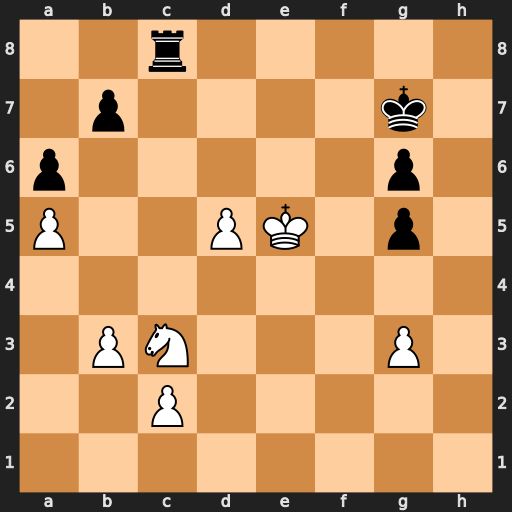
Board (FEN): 2r5/1p4k1/p5p1/P2PK1p1/8/1PN3P1/2P5/8
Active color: w
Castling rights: -
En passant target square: -
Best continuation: d6 Rxc3 d7